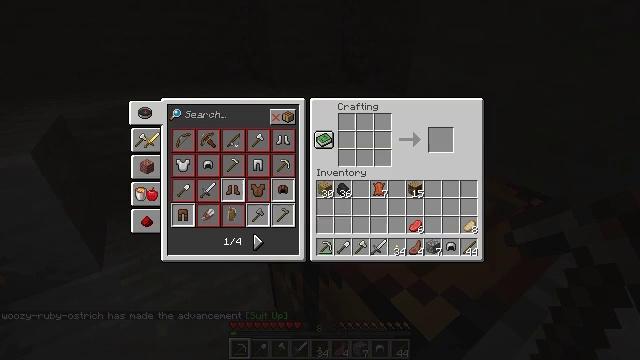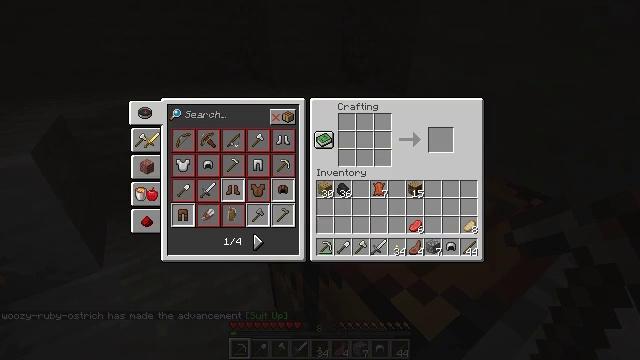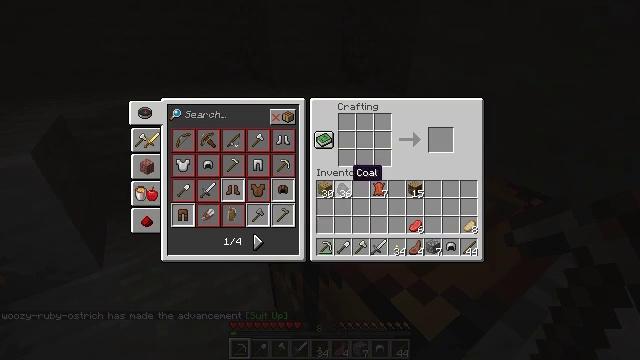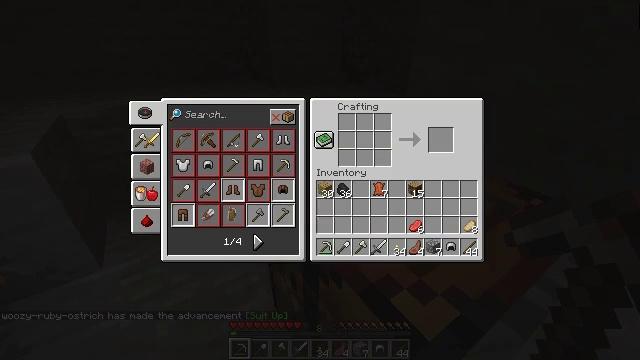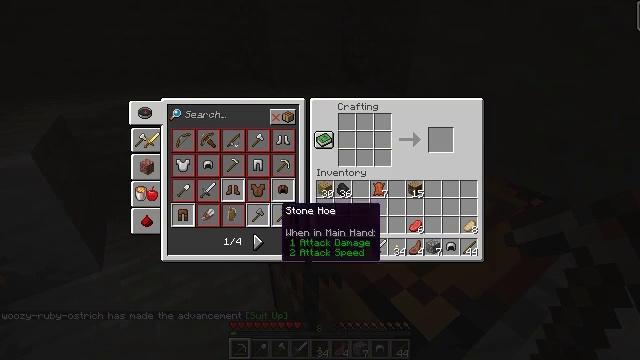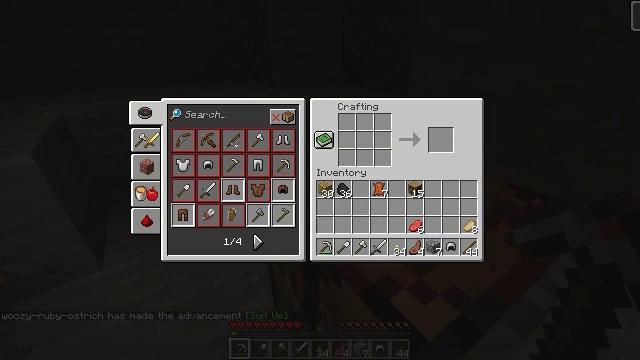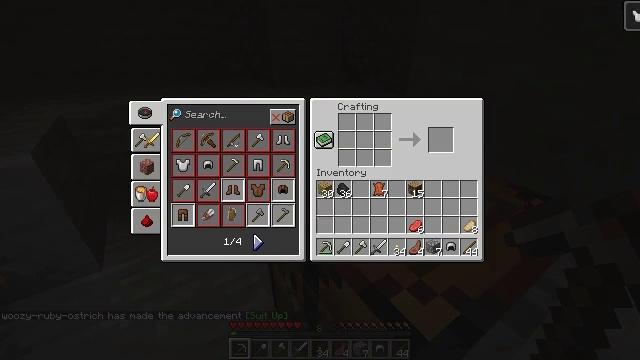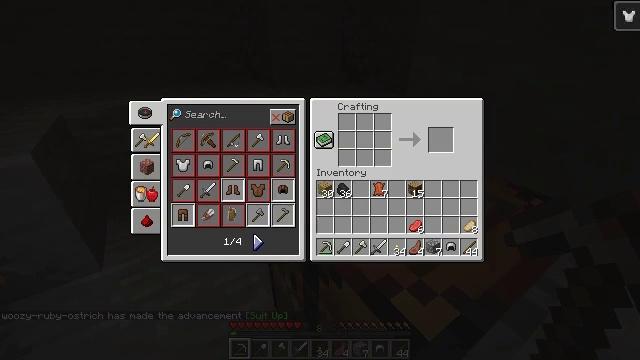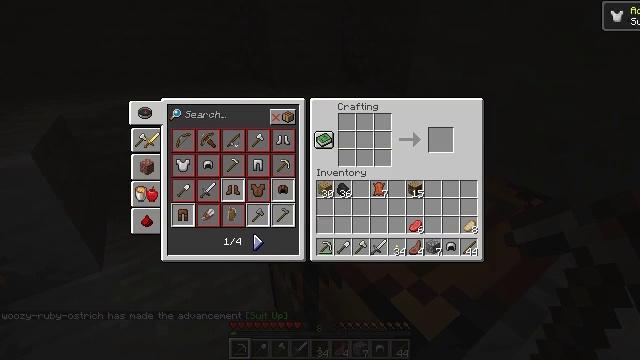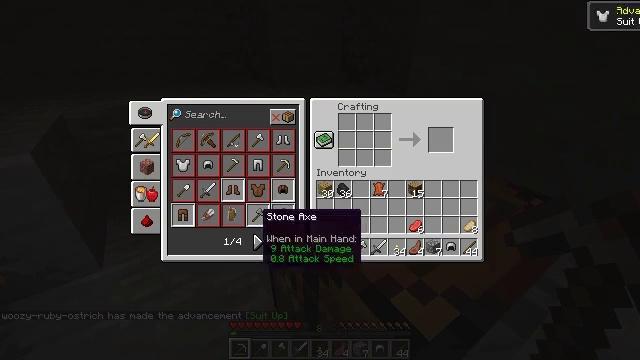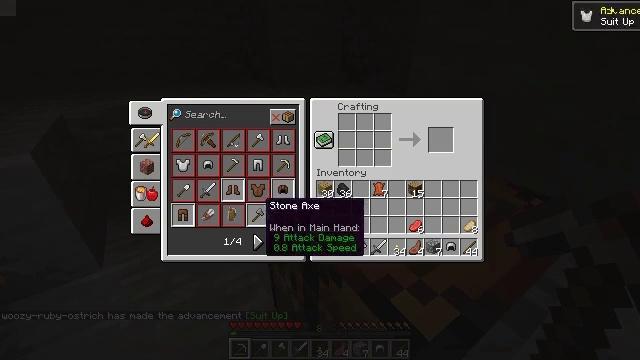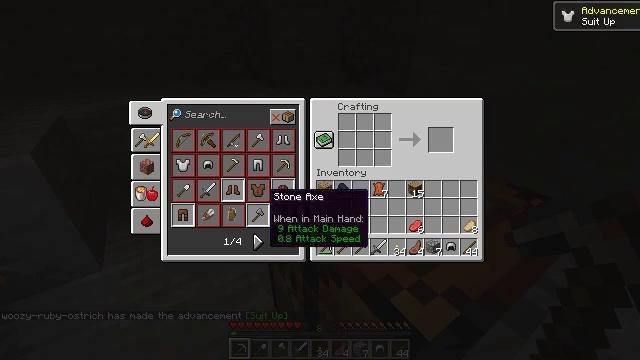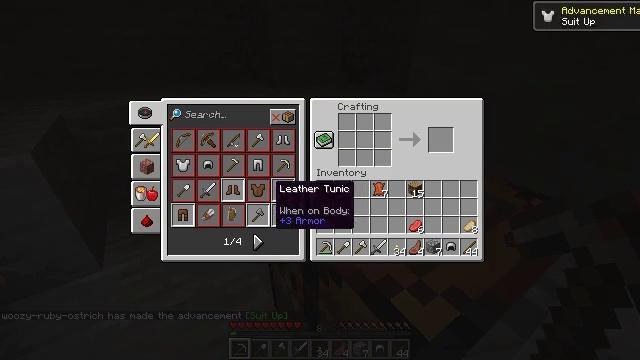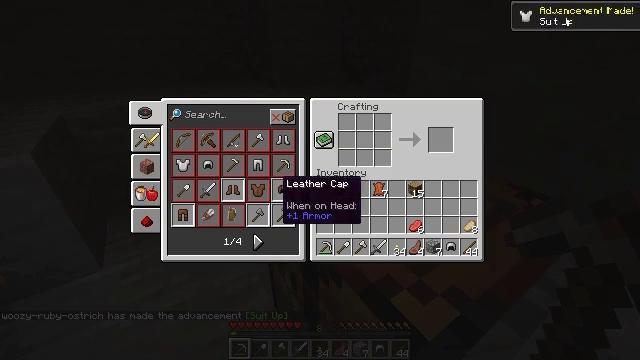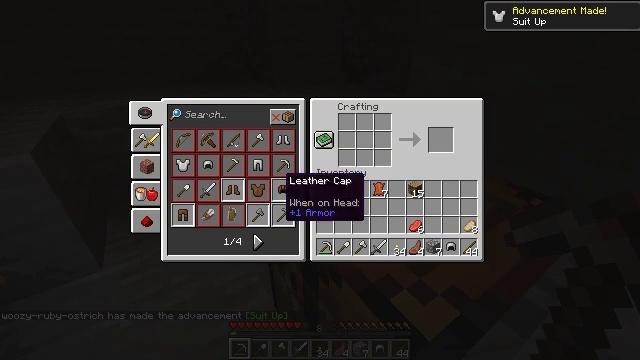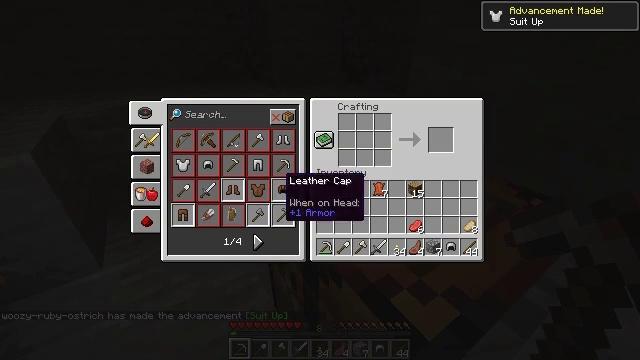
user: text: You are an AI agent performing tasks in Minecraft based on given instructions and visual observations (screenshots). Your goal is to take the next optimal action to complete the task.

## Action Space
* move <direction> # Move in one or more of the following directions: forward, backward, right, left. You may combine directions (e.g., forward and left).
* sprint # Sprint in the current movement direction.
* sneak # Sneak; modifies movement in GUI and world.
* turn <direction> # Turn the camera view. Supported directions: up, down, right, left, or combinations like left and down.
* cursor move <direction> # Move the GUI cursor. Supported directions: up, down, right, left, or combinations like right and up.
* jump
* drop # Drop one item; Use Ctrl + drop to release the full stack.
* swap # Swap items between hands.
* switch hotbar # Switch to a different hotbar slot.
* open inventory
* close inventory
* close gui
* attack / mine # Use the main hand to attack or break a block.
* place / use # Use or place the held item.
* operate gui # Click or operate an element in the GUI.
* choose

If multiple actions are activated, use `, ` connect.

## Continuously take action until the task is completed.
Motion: motion action
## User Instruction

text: Open a crafting table and craft leather leggings.
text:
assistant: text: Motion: sneak, cursor move left and down, open gui
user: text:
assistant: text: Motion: sneak, cursor move left and down
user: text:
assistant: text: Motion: sneak, cursor move left and down
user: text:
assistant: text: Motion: sneak, cursor move left and down
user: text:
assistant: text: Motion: cursor move left and down
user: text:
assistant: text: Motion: cursor move down
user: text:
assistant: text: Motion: no_op
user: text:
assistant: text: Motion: no_op
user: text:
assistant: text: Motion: cursor move up
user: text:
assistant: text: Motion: cursor move up
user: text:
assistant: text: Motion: cursor move up
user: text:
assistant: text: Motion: cursor move up
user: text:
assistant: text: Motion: no_op
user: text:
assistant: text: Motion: no_op
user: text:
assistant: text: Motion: no_op
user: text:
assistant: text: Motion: no_op
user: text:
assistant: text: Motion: no_op
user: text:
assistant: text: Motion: cursor move left and down
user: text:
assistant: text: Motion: cursor move left and down
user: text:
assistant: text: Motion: cursor move left
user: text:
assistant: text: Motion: no_op
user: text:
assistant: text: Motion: no_op
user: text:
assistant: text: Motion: operate gui
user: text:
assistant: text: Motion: operate gui
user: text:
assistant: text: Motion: operate gui
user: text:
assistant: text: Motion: no_op
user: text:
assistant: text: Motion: cursor move right
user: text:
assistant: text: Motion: cursor move right and up
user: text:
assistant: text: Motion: sneak, cursor move right and up
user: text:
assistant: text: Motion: sneak, cursor move right and up